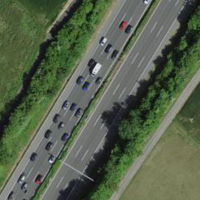
EUNIS habitat code: 57
Species observed at this site:
Buteo buteo